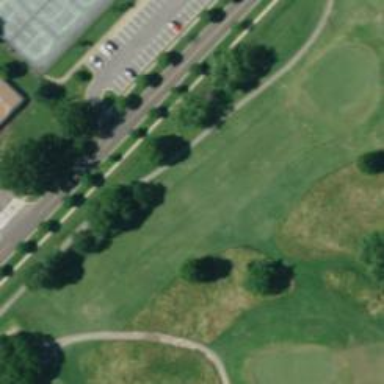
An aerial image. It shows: View of golf hole.